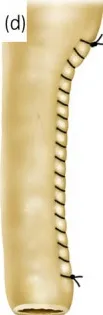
Schema of partial excisional tapering of a megaureter. (d) The defect is closed over a 10F catheter.
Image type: radiology (x_ray)